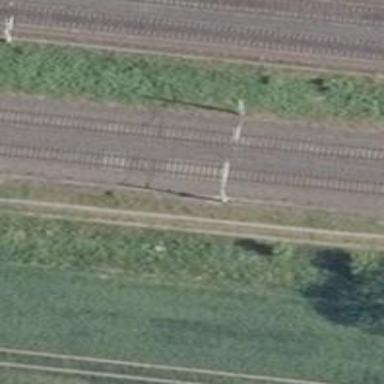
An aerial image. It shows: Railway milestone with catenary mast.